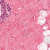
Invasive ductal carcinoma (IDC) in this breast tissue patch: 0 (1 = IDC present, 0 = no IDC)